Aerial crown-view tile of a tropical tree (Barro Colorado Island, Panama), acquired 20240611:
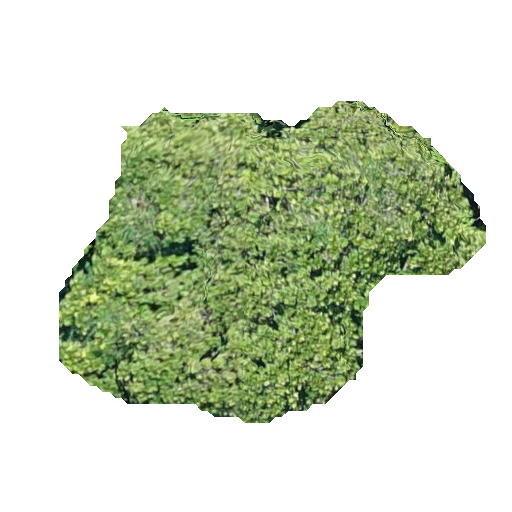
Species: Anacardium excelsum
GBIF accepted scientific name: Anacardium excelsum
Crown area: 146.557 m²